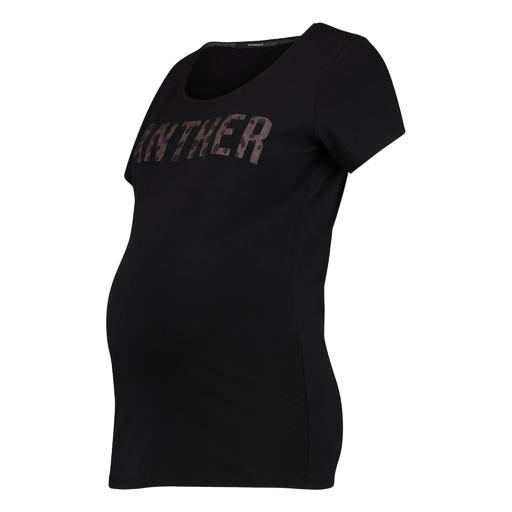
black maternity red, black maternity vintage soft layering tee, maternity black short sleeve, white background